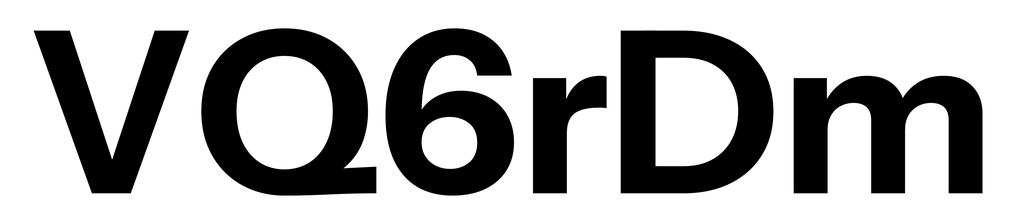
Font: InstrumentSans_Bold